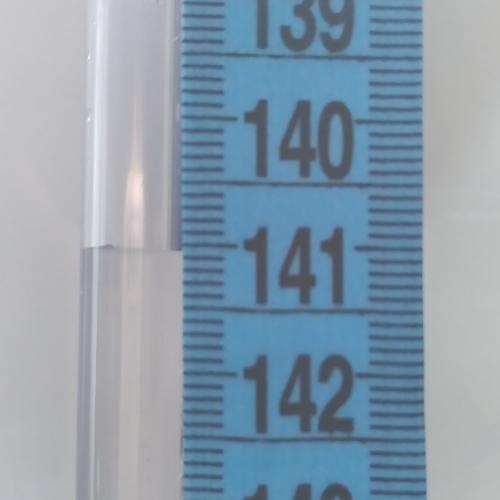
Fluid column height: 141.1 cm